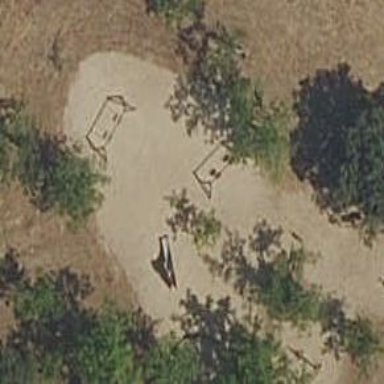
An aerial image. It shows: Playground featuring swings.